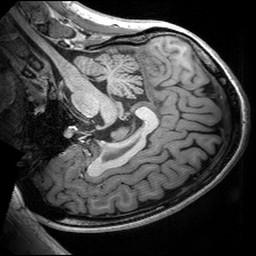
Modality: T1w
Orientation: sagittal
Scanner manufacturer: siemens
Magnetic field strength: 3 T
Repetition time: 2.53 s
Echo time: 0.00299 s